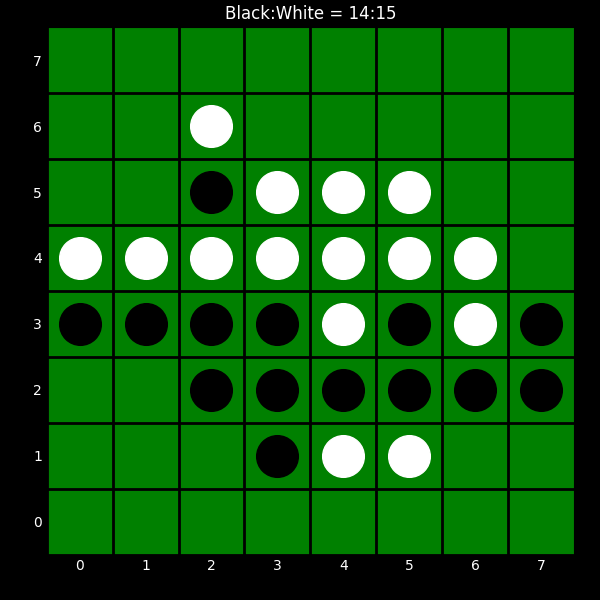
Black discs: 14
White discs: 15